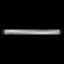
Label: line